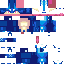
A female skeleton skin with dark skin, wearing blonde helmet dressed in a blue robe top and blue pants, featuring a closed mouth.